Question: I am using Firebase Realtime DB. There is a list of 'users' at the top level and each user has a list of 'books'. I am trying to iterate to get the books from all users but I am having an issue using the firebase db call to do so. I am trying to do so with the following but I believe I am doing something wrong in this call to achieve what I am going after.
'''
firebase.database().ref('/').on('value', (snapshot) => {
snapshot.forEach((child) => {
console.log(child.child('books').val());
});
})
'''

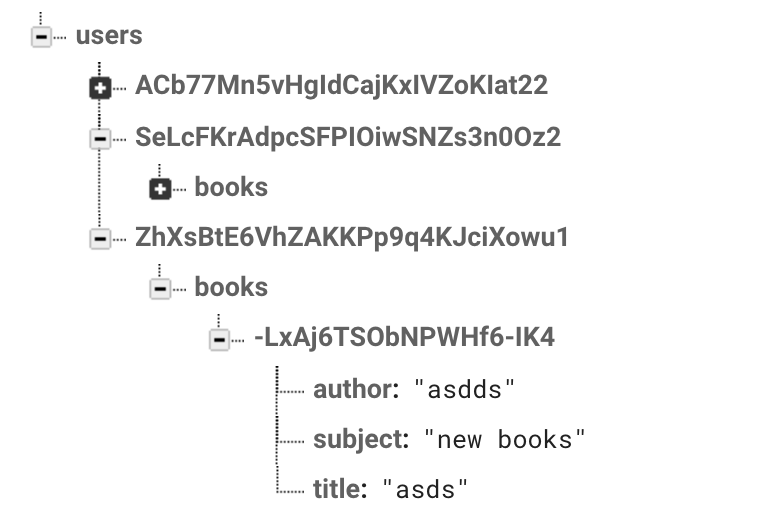
Answer: Right now you're reading the root node, and then iterating over its child nodes. That means that 'child' is a snapshot of the key and value of the 'users' node, not of the child nodes under that. You can easily verify that by logging the key of the child node:
'''
firebase.database().ref('/').on('value', (snapshot) => {
snapshot.forEach((child) => {
console.log(child.key);
});
})
'''
This will log:
> users
And since the 'users' node does not have a 'books' property, the 'child.child('books').val()' is 'null'.
---
There are two possible solutions:
1. Read only the data under the users node, which you do with: firebase.database().ref('/users').on('value', (snapshot) => {
snapshot.forEach((user) => {
console.log(user.child('books').val());
});
})
2. Handle the users node in your callback, with something like: firebase.database().ref('/').on('value', (snapshot) => {
snapshot.child('users').forEach((user) => {
console.log(user.child('books').val());
});
})
In either case you'll likely also want to iterate over the books, so will need a/another nested loop. Something like:
'''
firebase.database().ref('/users').on('value', (snapshot) => {
snapshot.forEach((user) => {
snapshot.child('books').forEach((book) => {
console.log(book.val());
// or: console.log(book.child('author').val());
});
});
})
'''